Question: i've two table in DB.

i want to create dropdownlist for city and corresponding area after that.this is my first cascade drodown menu in my entire life.i've tried to follow some examples.in the get action i've :
'''
ViewBag.cities = db.cities.ToList();
ViewBag.areas = db.areas.ToList();
'''
in the view i've:
'''
<div class="editor-field">
@Html.DropDownListFor(model => model.city,new SelectList(ViewBag.cities as
System.Collections.IEnumerable, "city_id", "name"),
"Select City", new { id = "ddlCars" })
@Html.ValidationMessageFor(model => model.city)
</div>
<div class="editor-label">
@Html.LabelFor(model => model.area)
</div>
<div class="editor-field">
@Html.DropDownListFor(model => model.area, new
SelectList(Enumerable.Empty<SelectListItem>(), "area_id", "name"),
"Select Area", new { id = "ddlModels" })
@Html.ValidationMessageFor(model => model.area)
</div>
'''
i've just copied a js file from a site that is
'''
$(document).ready(function () {
$("#ddlCars").change(function () {
var idModel = $(this).val();
$.getJSON("/Post/LoadAreasByCity", { id: idModel },
function (carData) {
var select = $("#ddlModels");
select.empty();
select.append($('<option/>', {
value: 0,
text: "Select Area"
}));
$.each(carData, function (index, itemData) {
select.append($('<option/>', {
value: itemData.Value,
text: itemData.Text
}));
});
});
});
$("#ddlModels").change(function () {
var idColour = $(this).val();
$.getJSON("/Home/LoadColoursByModel", { id: idColour },
function (modelData) {
var select = $("#ddlColours");
select.empty();
select.append($('<option/>', {
value: 0,
text: "Select a Colour"
}));
$.each(modelData, function (index, itemData) {
select.append($('<option/>', {
value: itemData.Value,
text: itemData.Text
}));
});
});
});
});
'''
in my Post/LoadAreasByCity my method is:
'''
public JsonResult LoadAreasByCity(string id)
{
PostManager pm = new PostManager();
if ( id=="") { id = "1"; }
int c_id =(int) Convert.ToInt32(id);
var areaList = pm.GetModels(c_id);
var modelData = areaList.Select(m => new SelectListItem()
{
Text = m.name,
Value = m.area_id.ToString(),
});
return Json(modelData, JsonRequestBehavior.AllowGet);
}
'''
it propagate cities and area is correctly in the view page.but after submitting the data it gives errorin this line
'''
@Html.DropDownListFor(model => model.city,new SelectList(ViewBag.cities as
System.Collections.IEnumerable, "city_id", "name"),"Select City", new { id =
"ddlCars" })
'''
it says
Finally in my post action
'''
int c_id = Convert.ToInt32(p.city);
int a_id = Convert.ToInt32(p.area);
area a = db.areas.Single(x=>x.area_id == a_id);
city c = db.cities.Single(s => s.city_id == c_id);
post.city = c.name;
post.area = a.name;
....Save to DB
'''
what is the problem in this ..... thanks in advance
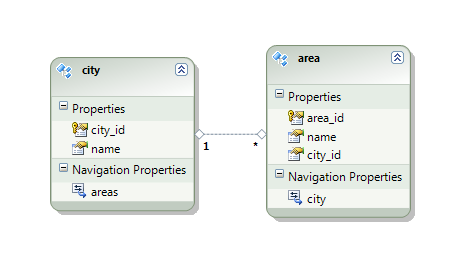
Answer: I suspect that in your POST action you have redisplayed the same view but forgot to populate the 'ViewBag.cities' and 'ViewBag.areas' items as you did in your GET action:
'''
[HttpPost]
Public ActionResult Process()
{
... Save to DB
ViewBag.cities = db.cities.ToList();
ViewBag.areas = db.areas.ToList();
return View();
}
'''